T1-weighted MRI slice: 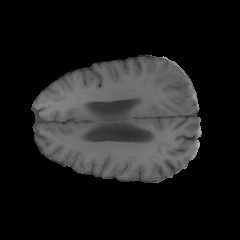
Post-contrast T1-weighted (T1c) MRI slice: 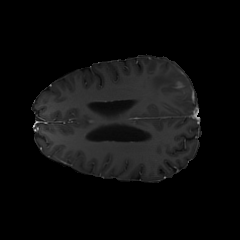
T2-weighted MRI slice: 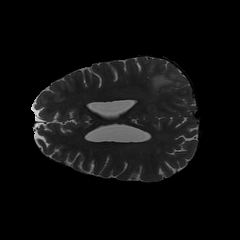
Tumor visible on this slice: yes